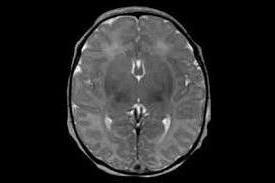
Label: notumor